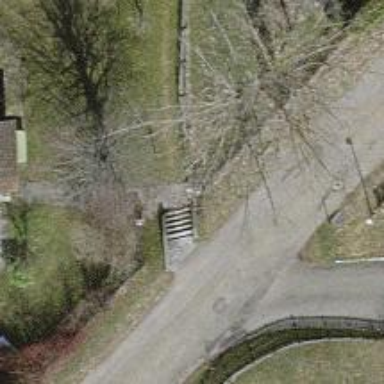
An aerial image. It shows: Fence.